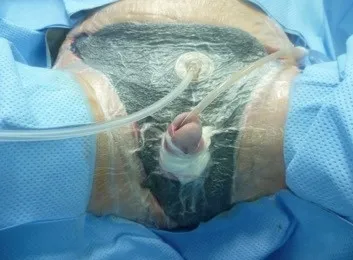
VAC was applied to aid formation of granulation tissue.
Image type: medical_photograph (other_medical_photograph)